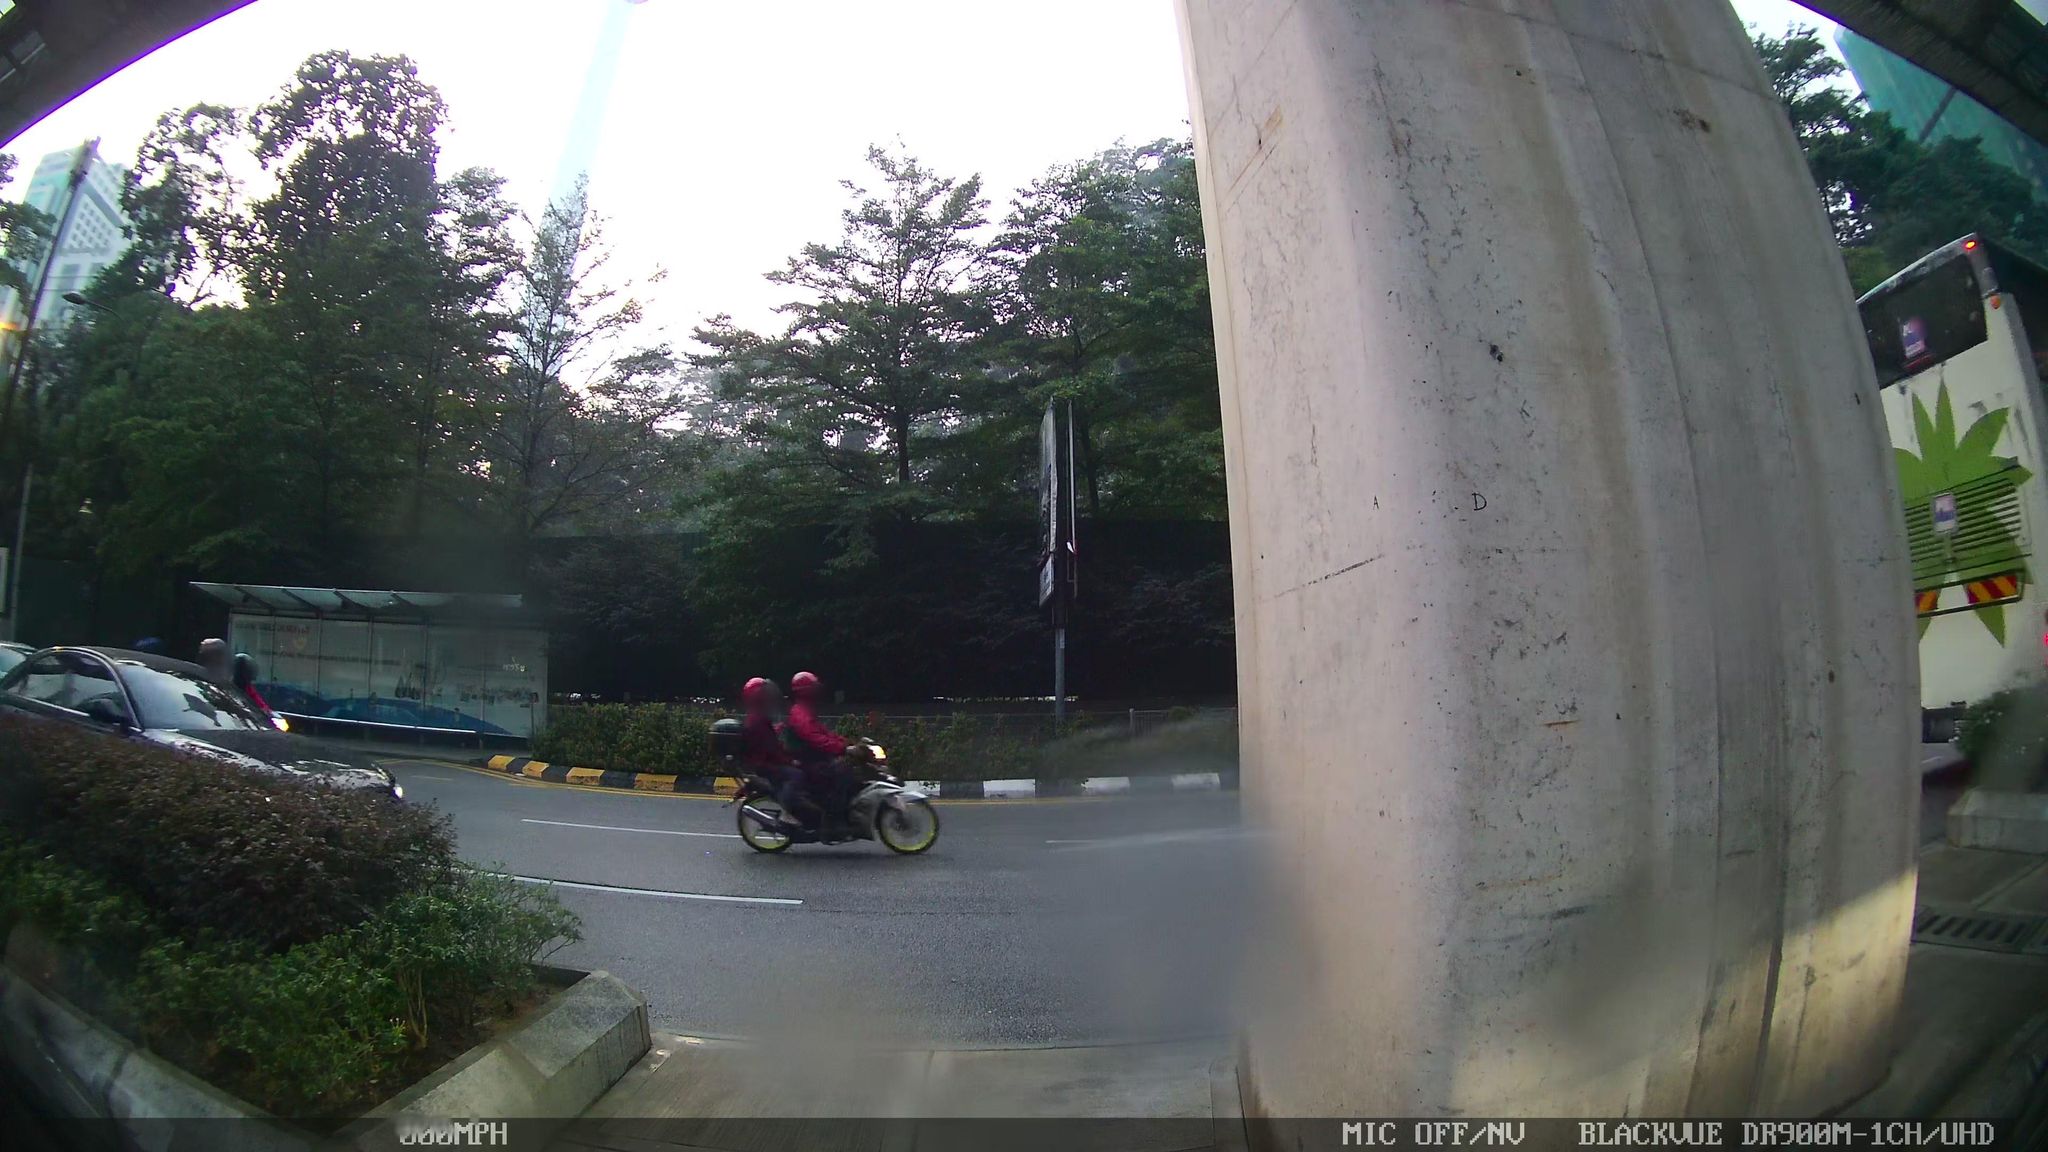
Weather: clear
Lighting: day
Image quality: slightly poor
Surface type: driving surface
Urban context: urban centre
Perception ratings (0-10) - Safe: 2.82, Lively: 7.85, Beautiful: 1.66, Boring: 7.76, Depressing: 3.41, Wealthy: 5.15